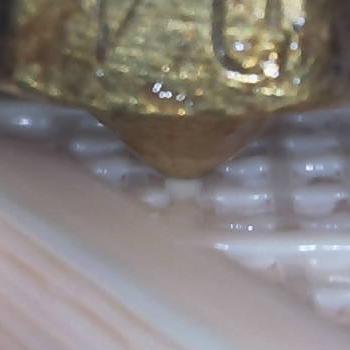
Flow rate: 126%